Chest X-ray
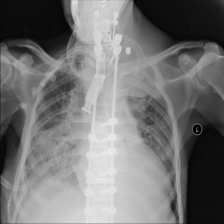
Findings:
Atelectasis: negative
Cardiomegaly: positive
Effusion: positive
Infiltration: positive
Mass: positive
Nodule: negative
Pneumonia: positive
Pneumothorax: negative
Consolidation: negative
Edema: negative
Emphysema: negative
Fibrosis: negative
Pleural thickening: negative
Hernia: negative